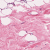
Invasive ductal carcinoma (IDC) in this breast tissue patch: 0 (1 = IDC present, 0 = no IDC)